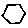
Label: hexagon